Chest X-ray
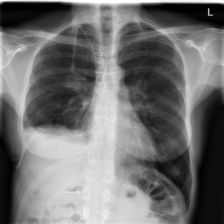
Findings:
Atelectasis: negative
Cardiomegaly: negative
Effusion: negative
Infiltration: positive
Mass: negative
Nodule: negative
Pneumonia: negative
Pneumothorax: negative
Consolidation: negative
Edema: negative
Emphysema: negative
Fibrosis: negative
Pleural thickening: negative
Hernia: negative